Question: We are having performance issues while switching between StateActivities in Windows Workflow. The workflow in question contains 14 StateActivities. There are two "main" activities that the user switches between regularly.
After profiling with ANTS I found that almost all of the time used switching between activities is spent Cloning the activities. I thought this would be a one time hit but it seems no matter how many times I switch the performance is roughly the same.
Does anyone have any tips on how I can improve the performance of switching between StateActivities?

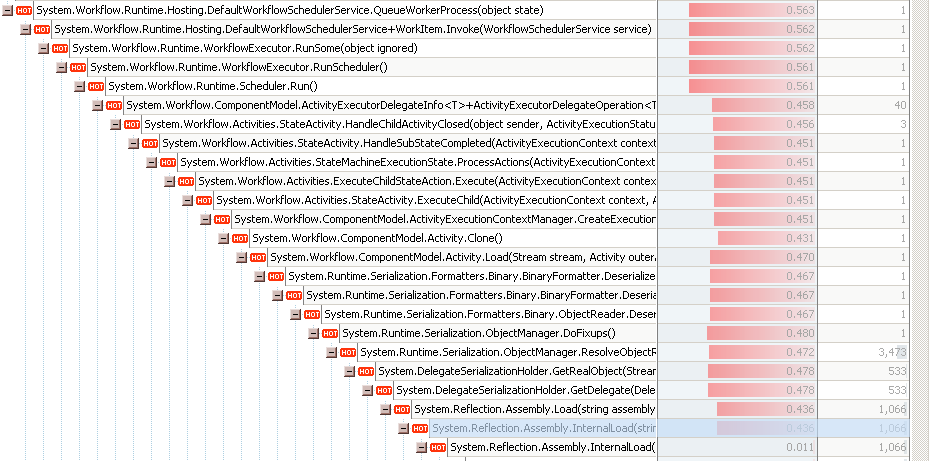
Answer: This is one of the performance problems with WF3. The best option is to upgrade to WF4.